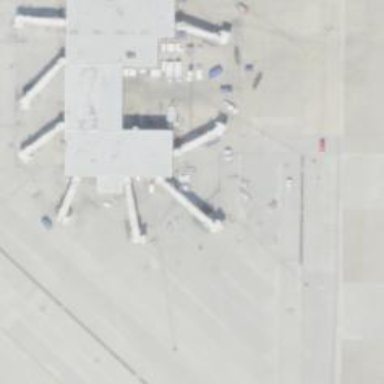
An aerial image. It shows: Airport gate.